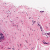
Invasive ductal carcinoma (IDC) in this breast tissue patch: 0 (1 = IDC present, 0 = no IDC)